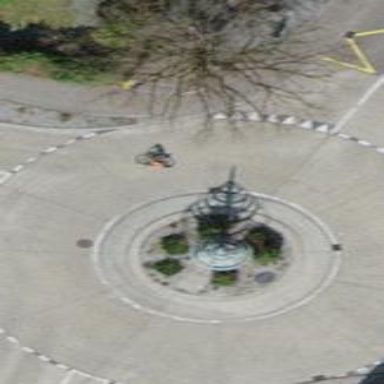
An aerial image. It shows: Roundabout on tertiary road with concrete surface.